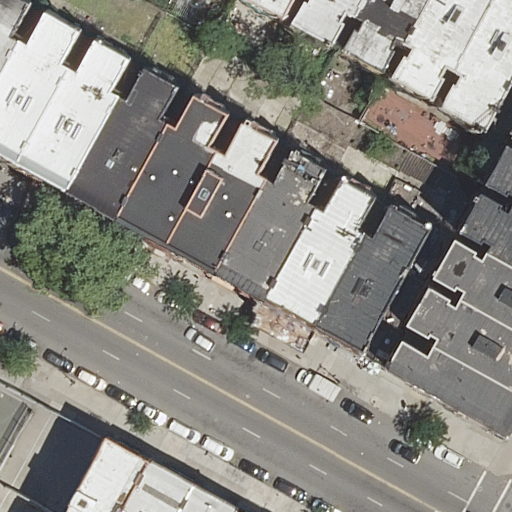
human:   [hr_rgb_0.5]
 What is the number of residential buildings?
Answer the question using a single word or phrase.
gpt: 22

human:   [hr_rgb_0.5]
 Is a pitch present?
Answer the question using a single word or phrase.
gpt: yes

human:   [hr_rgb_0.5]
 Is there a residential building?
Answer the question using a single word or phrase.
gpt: yes

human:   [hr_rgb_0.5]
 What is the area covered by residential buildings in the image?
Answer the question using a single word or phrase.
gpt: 3539m2

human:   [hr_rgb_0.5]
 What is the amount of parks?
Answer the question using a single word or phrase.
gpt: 1

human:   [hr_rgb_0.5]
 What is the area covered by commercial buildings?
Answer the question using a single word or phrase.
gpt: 0m2

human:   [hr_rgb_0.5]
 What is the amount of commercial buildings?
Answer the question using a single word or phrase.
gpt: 0

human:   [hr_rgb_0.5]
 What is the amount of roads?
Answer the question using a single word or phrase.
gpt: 4

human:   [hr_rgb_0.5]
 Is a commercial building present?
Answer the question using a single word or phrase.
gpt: no

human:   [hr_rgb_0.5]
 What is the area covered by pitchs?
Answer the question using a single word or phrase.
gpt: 525m2

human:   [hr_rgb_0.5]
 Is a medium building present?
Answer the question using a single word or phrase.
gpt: yes

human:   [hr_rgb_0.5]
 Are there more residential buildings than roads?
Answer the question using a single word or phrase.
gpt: yes

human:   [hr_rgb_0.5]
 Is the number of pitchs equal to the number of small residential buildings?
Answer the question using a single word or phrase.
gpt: no

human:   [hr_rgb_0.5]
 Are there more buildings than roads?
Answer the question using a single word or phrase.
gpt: yes

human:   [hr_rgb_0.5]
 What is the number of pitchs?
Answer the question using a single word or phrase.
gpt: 2

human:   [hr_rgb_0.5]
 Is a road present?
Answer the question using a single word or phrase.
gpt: yes

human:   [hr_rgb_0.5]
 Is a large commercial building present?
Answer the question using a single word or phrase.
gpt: no

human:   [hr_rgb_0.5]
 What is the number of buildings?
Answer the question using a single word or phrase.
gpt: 22

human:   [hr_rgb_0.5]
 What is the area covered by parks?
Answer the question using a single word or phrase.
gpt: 1965m2

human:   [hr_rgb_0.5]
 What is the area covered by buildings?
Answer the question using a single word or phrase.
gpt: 3539m2

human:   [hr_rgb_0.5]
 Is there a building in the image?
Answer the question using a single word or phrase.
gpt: yes

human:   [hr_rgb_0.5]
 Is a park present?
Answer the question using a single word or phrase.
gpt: yes

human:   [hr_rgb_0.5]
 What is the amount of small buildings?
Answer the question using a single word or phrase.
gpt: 9

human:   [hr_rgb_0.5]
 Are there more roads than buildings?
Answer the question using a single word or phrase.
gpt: no

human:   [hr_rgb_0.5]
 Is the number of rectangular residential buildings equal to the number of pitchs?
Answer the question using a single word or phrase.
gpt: no

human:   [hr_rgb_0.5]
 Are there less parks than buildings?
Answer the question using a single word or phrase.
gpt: yes

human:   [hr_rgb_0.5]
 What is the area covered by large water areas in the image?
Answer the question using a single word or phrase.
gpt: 0m2

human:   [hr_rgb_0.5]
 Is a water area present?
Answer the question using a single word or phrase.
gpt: no

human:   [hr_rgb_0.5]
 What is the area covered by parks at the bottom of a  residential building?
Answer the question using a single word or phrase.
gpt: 1965m2

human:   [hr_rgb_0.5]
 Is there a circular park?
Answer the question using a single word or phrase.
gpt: no

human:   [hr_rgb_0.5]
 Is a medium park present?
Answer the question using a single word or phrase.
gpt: no

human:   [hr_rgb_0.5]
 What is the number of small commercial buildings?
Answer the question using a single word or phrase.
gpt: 0

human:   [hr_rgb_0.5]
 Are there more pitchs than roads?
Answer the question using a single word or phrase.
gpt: no

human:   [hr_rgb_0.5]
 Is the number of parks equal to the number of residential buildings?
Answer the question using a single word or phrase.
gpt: no

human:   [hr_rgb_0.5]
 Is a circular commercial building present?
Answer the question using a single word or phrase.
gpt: no

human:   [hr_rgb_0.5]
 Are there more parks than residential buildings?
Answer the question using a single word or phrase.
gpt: no

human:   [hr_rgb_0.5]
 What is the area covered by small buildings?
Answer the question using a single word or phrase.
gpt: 385m2

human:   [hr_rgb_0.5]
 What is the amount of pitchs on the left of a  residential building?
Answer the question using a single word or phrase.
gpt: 2

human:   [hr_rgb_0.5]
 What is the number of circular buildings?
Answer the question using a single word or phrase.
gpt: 0

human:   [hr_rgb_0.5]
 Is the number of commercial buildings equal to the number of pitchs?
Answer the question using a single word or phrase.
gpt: no

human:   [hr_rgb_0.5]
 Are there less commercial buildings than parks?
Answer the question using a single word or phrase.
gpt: yes

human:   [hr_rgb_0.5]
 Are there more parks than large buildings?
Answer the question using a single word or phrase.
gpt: yes

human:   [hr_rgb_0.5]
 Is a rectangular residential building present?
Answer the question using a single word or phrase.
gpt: yes

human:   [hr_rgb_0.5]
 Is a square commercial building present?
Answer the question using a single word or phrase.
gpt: no

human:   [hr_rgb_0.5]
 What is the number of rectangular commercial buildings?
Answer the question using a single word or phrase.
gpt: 0

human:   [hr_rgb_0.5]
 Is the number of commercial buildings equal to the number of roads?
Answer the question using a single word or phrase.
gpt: no

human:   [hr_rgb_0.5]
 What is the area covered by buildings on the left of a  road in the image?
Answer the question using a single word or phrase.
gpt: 2843m2

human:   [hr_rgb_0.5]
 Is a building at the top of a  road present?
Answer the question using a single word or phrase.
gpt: yes

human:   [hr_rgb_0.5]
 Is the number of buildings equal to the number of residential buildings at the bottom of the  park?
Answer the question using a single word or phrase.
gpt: no

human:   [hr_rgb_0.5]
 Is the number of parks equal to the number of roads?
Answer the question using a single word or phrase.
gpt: no

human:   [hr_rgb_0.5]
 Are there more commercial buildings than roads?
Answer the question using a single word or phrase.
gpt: no

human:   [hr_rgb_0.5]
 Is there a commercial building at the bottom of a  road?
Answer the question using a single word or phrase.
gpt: no

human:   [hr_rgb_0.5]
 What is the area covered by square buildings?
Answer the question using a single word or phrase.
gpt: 0m2

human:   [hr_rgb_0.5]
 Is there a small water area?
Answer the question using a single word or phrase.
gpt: no

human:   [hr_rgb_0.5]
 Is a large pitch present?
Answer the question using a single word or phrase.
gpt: yes

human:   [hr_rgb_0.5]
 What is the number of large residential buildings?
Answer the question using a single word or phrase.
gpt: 0

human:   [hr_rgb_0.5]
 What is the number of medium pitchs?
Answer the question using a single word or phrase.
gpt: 0

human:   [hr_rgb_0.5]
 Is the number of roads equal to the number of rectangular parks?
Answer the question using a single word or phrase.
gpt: no

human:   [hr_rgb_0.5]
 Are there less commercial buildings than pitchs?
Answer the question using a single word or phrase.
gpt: yes

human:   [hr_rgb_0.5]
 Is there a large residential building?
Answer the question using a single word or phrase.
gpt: no

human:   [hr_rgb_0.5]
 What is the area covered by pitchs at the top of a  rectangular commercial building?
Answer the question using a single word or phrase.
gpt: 0m2

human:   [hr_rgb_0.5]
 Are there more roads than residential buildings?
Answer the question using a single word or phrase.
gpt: no

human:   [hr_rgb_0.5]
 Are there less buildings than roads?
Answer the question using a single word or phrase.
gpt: no

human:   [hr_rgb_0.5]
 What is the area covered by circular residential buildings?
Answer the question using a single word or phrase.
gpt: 0m2